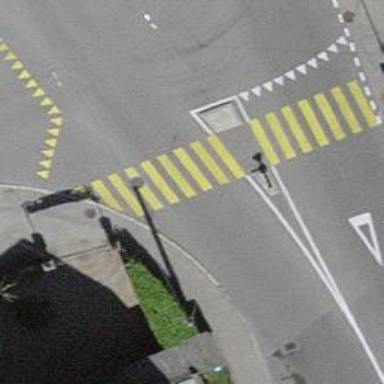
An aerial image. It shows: Marked zebra crossing with island in the middle.